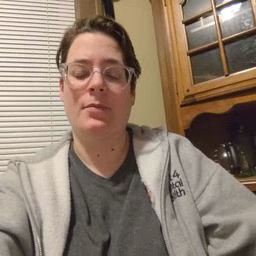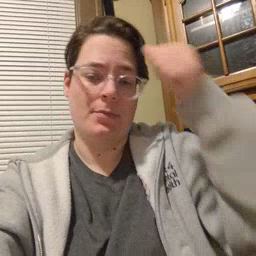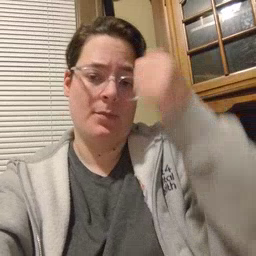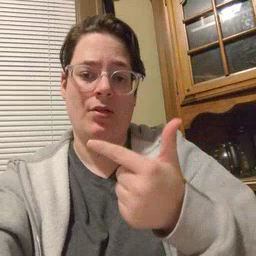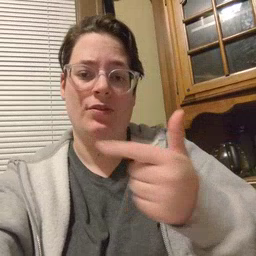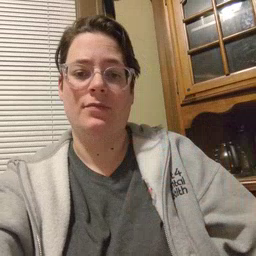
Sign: brother